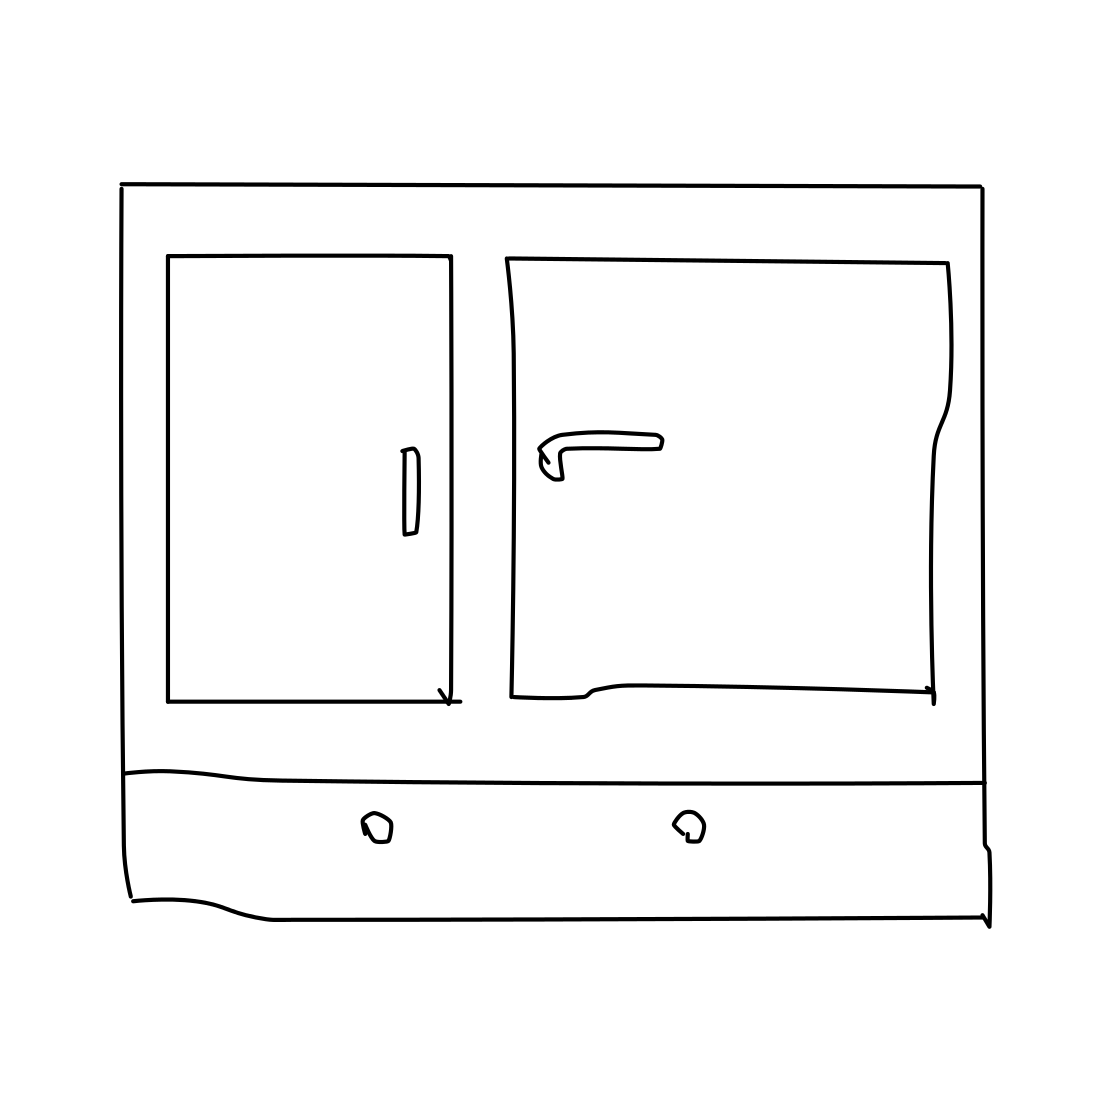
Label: cabinet